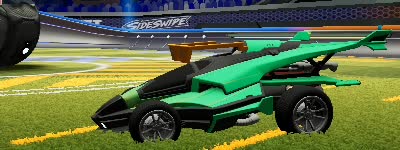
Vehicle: aftershock